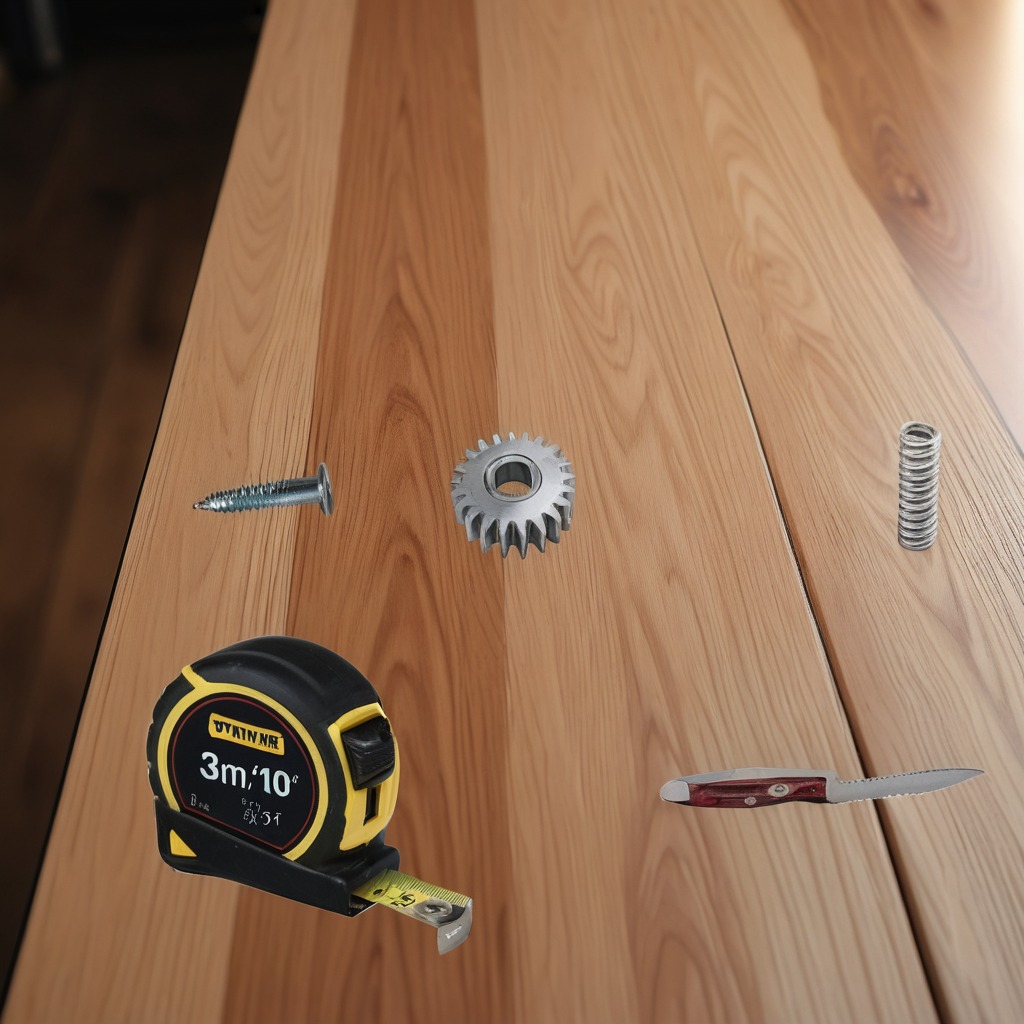
A steel gear with teeth, a utility knife, a measuring tape, a metal machine screw, and a coiled metal spring are lying on the wooden table.